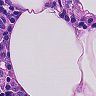
Metastatic tissue present: no